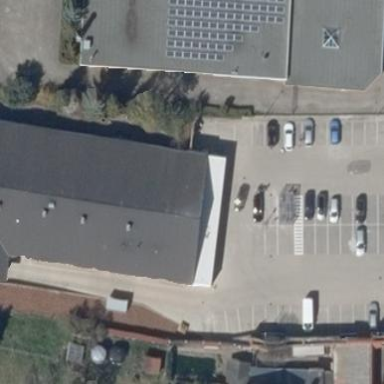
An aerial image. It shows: Retail building.